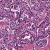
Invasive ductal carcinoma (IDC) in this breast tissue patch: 1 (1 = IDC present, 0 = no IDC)